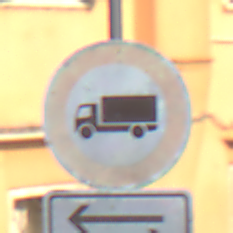
Verkehrszeichen: VerbotFuerKraftfahrzeugeUeberDreiKommaFuenfTonnen
Zusatzzeichen unten: RichtungsangabeDurchPfeile7
Umgebung: Outdoor, Urban
Tageszeit: MorningAfternoon
Wetter: Clear
Licht: Natural
Jahreszeit: NotSpecified
Kontrast: HighContrast